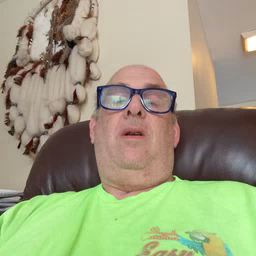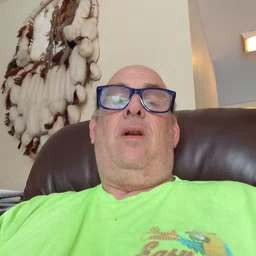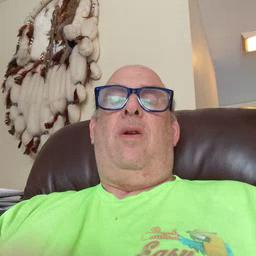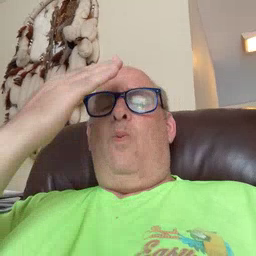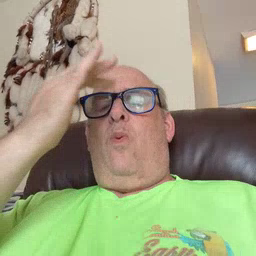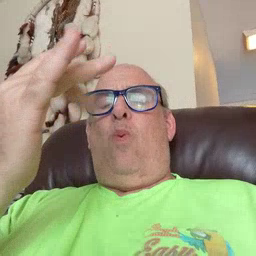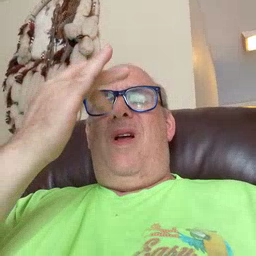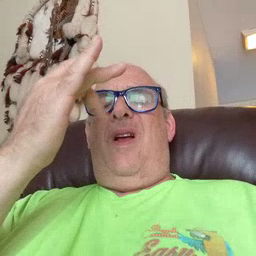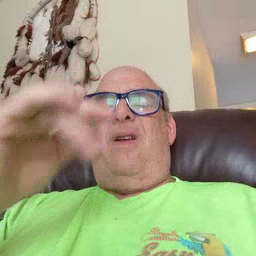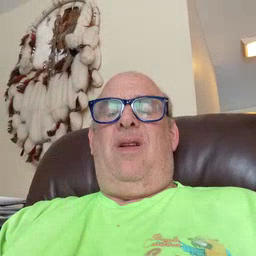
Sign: why